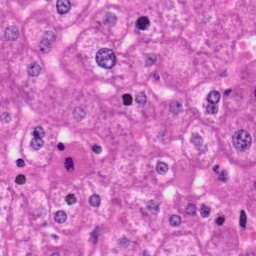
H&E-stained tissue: Liver